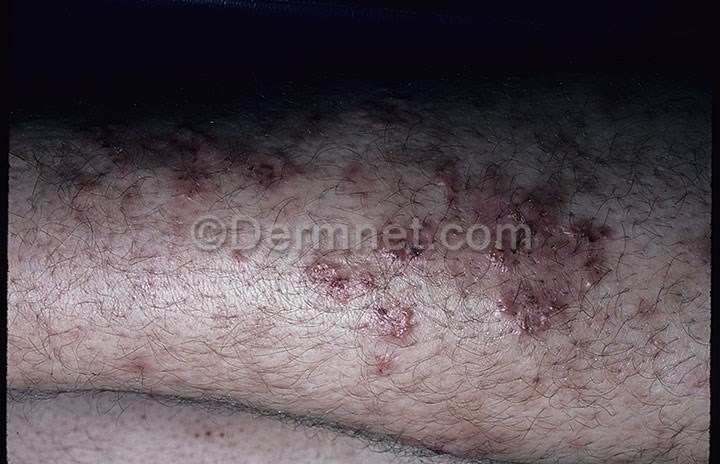
Disease: Bullous Disease Photos